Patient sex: M
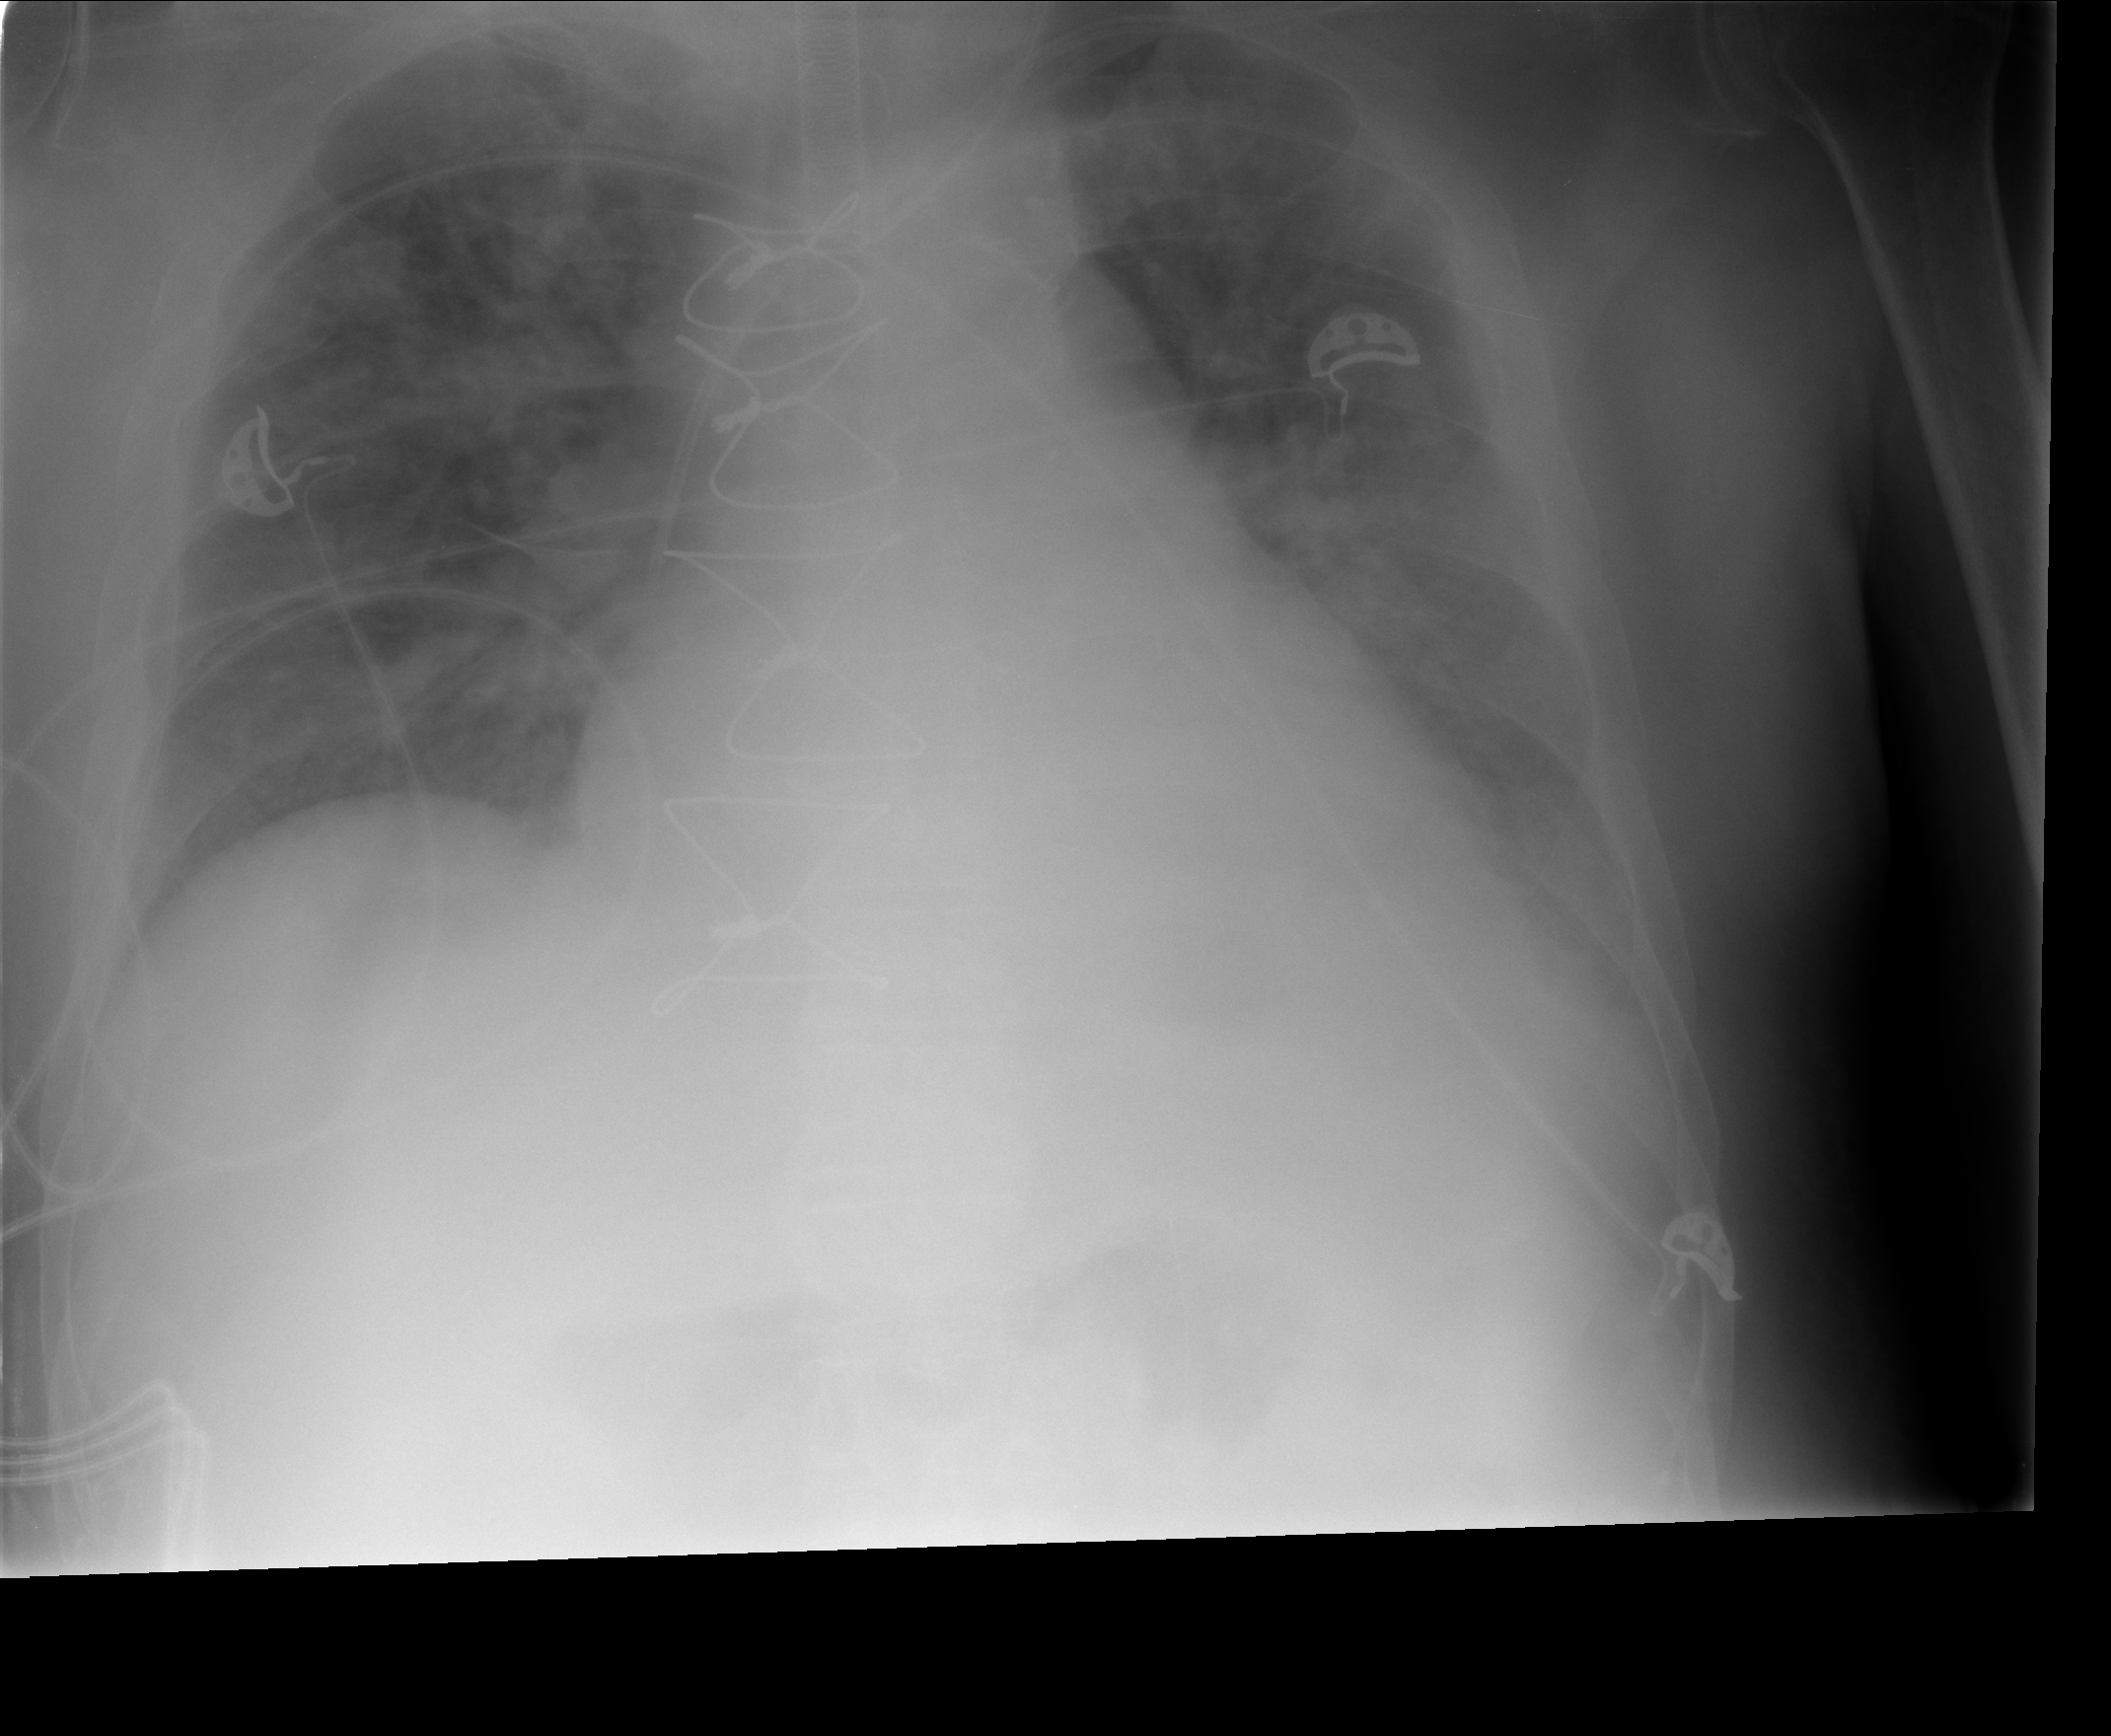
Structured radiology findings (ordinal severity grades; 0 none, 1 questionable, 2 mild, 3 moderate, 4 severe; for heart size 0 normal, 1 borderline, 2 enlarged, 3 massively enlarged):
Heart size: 2
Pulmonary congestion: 2
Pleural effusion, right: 0
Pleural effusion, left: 2
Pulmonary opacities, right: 2
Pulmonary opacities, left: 2
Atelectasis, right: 2
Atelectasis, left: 2